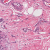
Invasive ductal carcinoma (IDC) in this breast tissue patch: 0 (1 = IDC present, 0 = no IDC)